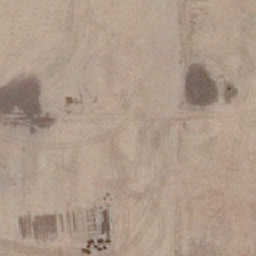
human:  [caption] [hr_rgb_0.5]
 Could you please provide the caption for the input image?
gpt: There are brown things on the bare ground.

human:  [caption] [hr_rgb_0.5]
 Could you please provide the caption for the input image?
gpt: The bare land is wide.

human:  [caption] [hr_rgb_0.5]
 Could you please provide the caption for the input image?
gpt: There is a brown thing on the bare ground.

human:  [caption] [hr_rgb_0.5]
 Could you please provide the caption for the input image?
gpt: The bare ground is wide.

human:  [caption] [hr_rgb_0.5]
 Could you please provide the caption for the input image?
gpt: The bare land is very large.